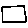
Label: square